Brain MRI, t1w sequence, axial 2D slice.
Patient: age 50, sex F, weight 78 kg, height 1.78 m
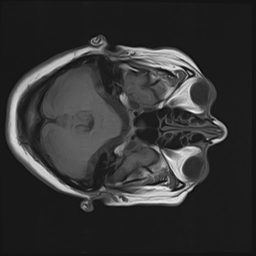